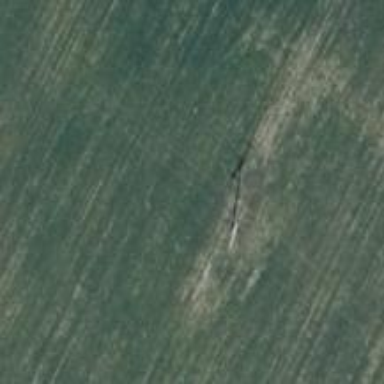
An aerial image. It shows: Power pole.